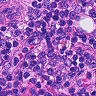
Metastatic tissue present: no